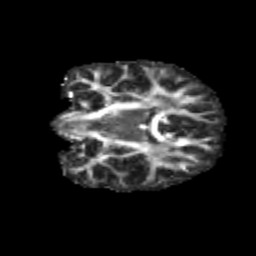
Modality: FA
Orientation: coronal
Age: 11
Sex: male
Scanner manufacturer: siemens
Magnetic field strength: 3 T
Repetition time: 3.8 s
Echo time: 0.07 s